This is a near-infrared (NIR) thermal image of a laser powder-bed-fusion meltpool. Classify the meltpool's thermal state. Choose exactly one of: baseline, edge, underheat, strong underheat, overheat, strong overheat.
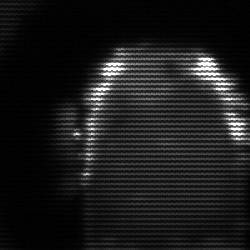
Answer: baseline